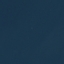
Land use / land cover: SeaLake